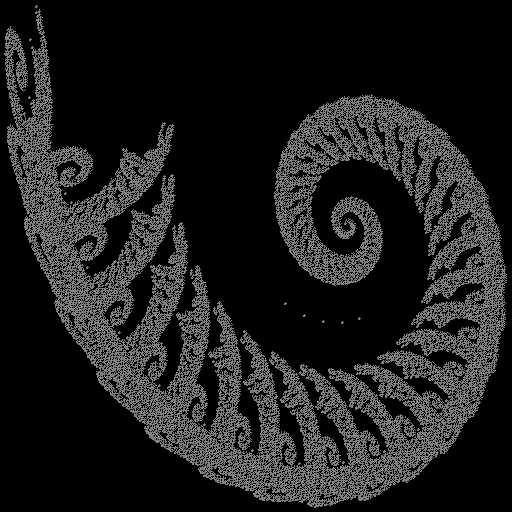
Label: octopuslegs